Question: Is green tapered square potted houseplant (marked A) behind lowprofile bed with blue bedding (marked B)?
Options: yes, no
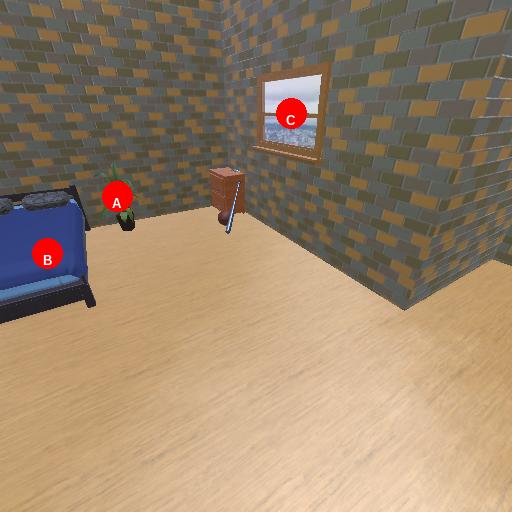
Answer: yes